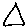
Label: triangle